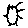
Label: sun